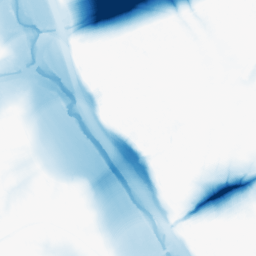
Category: morphological
Decomposition family: morphological
Decomposition parameters: operation: closing
size: 50
Upsampling method: sinc_hamming
Upsampling parameters: scale: 4
kernel_size: 16
Upsampling scale: 4